Interaction volume radius: 5 \u00c5
Interaction volume height: 30 \u00c5
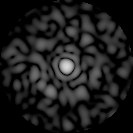
Disorder parameter: 0.8125